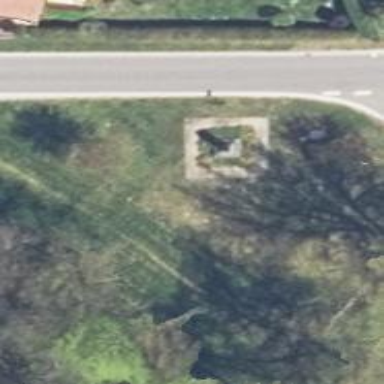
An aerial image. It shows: Historical war memorial.